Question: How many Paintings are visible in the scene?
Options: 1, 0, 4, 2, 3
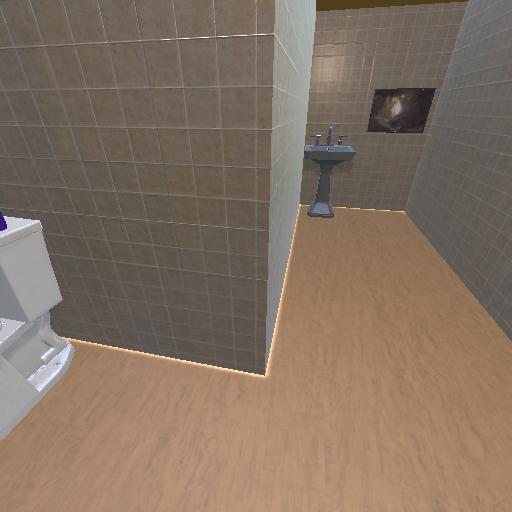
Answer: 1